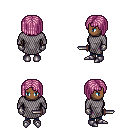
a pixel art fantasy rpg character, female body template, human, dark skin, chain mail, magenta pants, pink pageboy hairstyle, metal gloves, metal boots, dagger, four views (front, back, left, right), 2x2 character sprite sheet, small pixel art, hard edges, no anti-aliasing